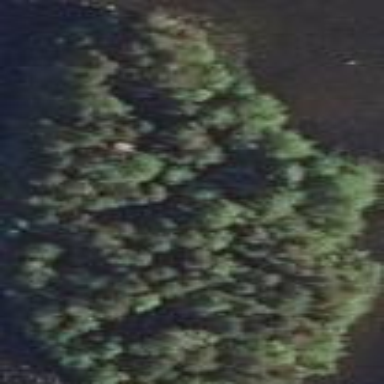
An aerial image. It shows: Islet covered with woodland.